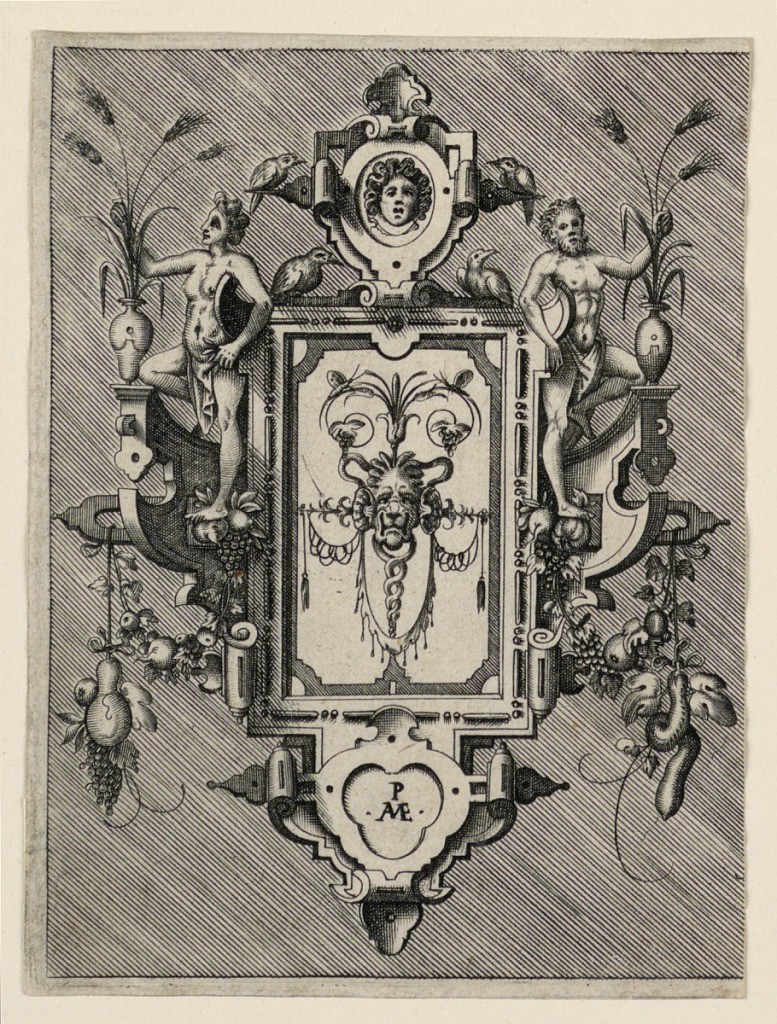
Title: Plate from Compertimenta Pictoriis Flosculis Manubiis que Bellicis Variegata
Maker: Pieter van der Heyden, Flemish, 1530 - 1572
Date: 1567
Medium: Engraving on laid paper
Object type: Print
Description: Vertical rectangle showing a strapwork design. At center, a lion mask. Above, an aegis surrounded by birds and flanked by a semi-nude man and woman. Fruits hang from either side. At bottom center, a cartouche with initials "P/ AVE(?)".